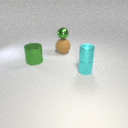
large green metal cylinder behind small cyan metal cylinder